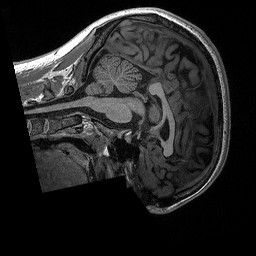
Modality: T1w
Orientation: sagittal
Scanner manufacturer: siemens
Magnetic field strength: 3 T
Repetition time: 2.3 s
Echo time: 0.00298 s